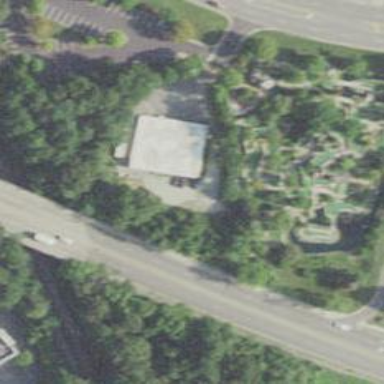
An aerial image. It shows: Miniature golf course.